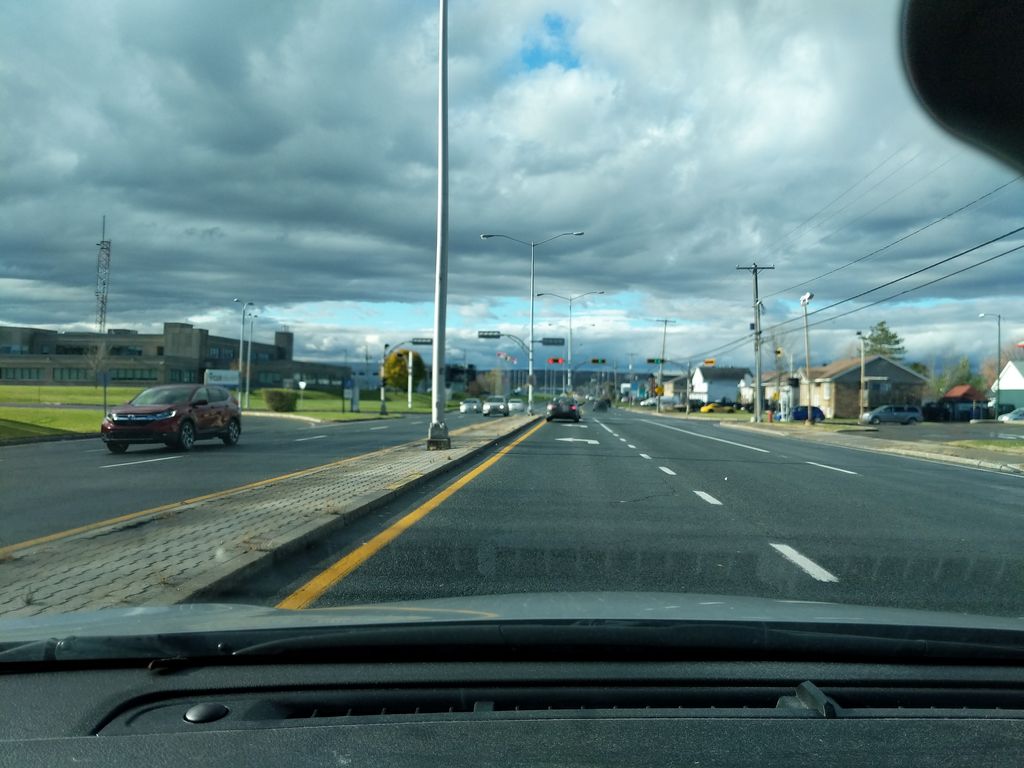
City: quebec_city